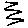
Label: zigzag